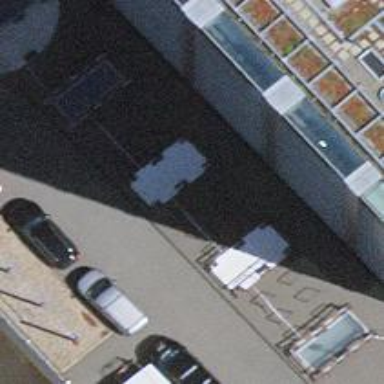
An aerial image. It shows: Bicycle parking area with stands.